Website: apple
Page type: review-order
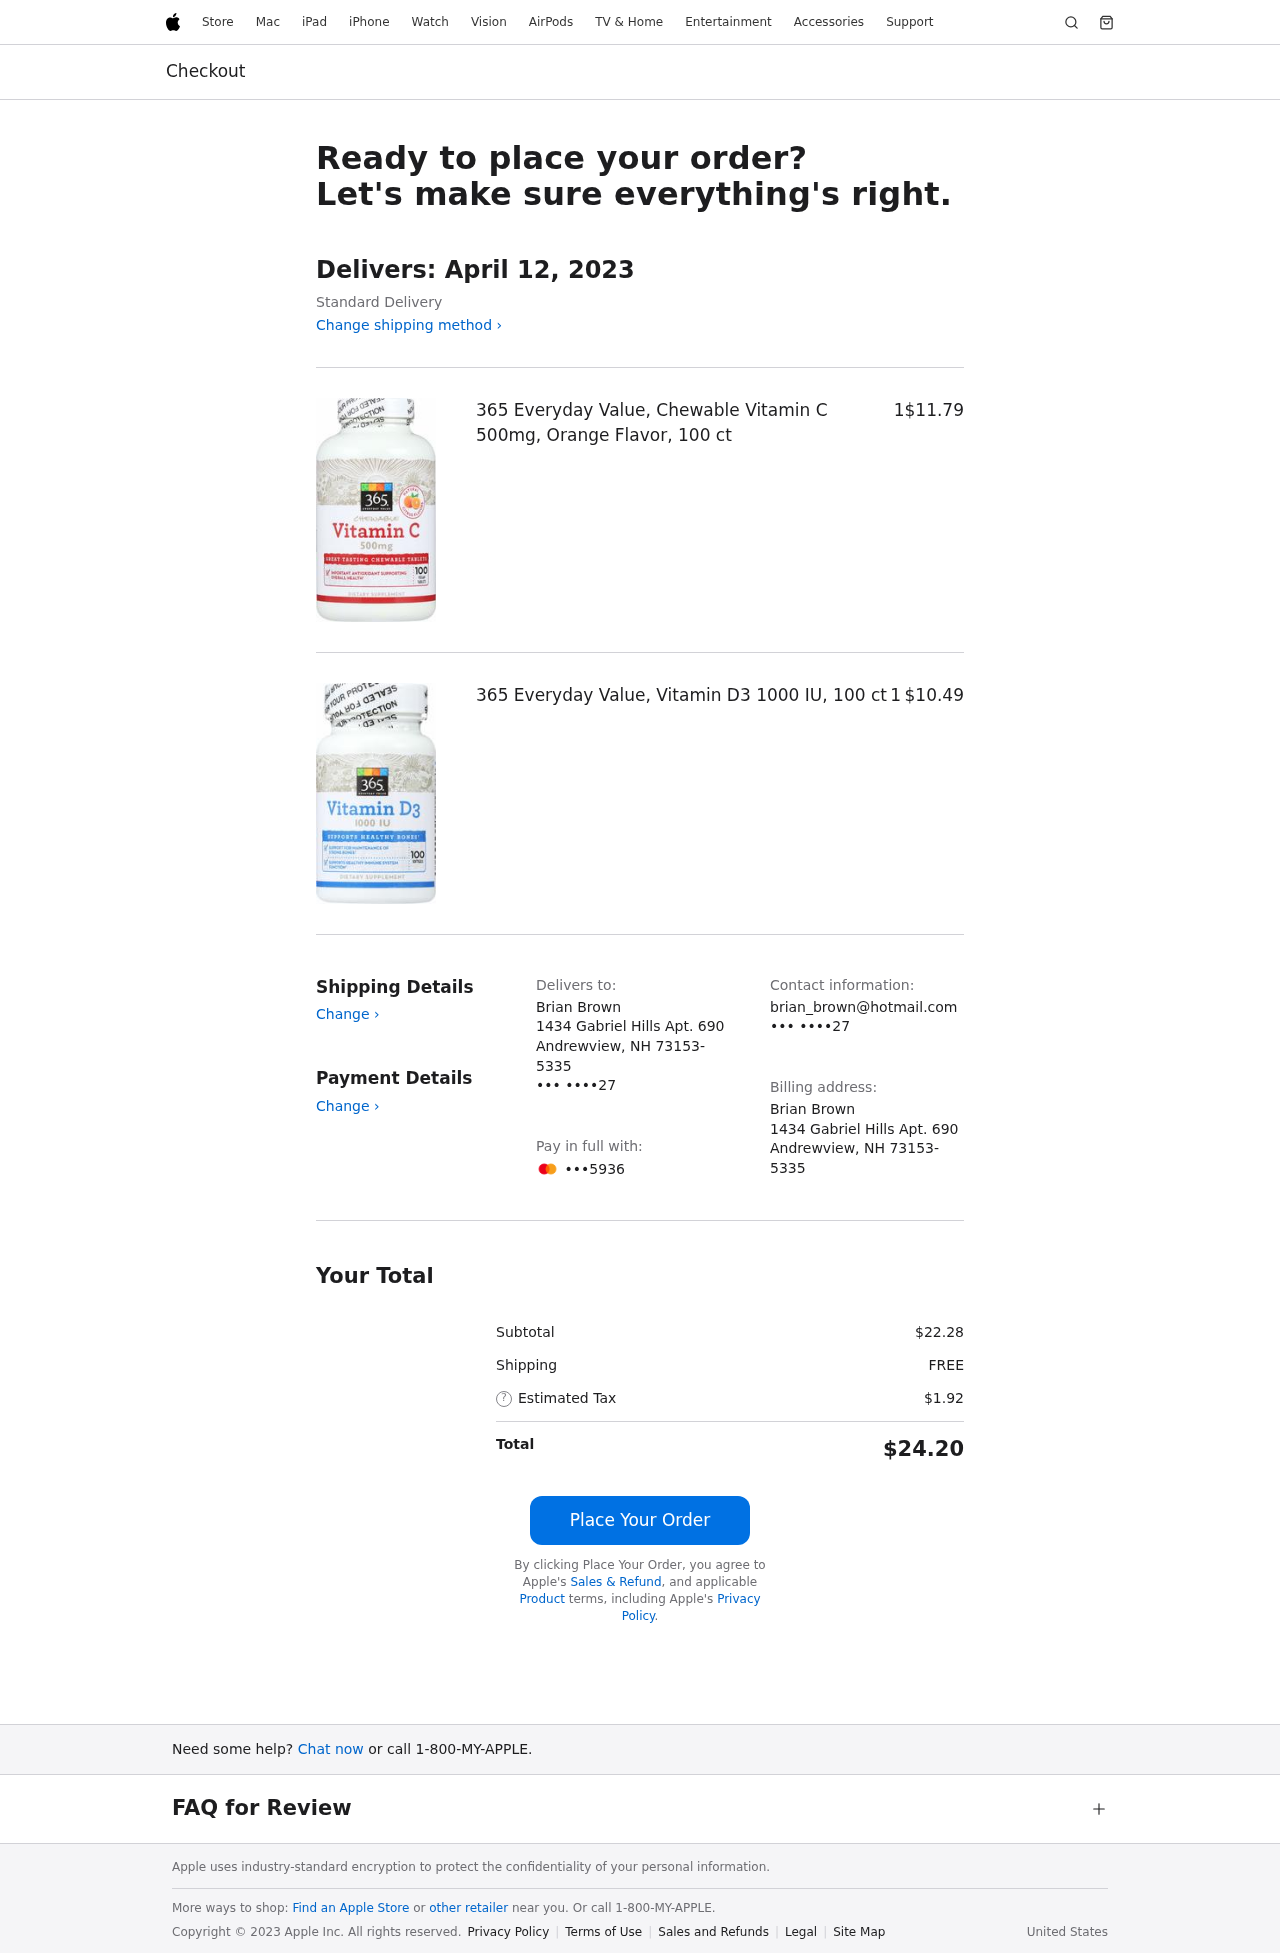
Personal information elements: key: PII_CARD_LAST4
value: •••5936
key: PII_CITY
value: Andrewview
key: PII_EMAIL
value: brian_brown@hotmail.com
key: PII_FULLNAME
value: Brian Brown
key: PII_PHONE
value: ••• ••••27
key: PII_POSTCODE_FULL
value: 73153-5335
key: PII_STATE_ABBR
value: NH
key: PII_STREET
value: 1434 Gabriel Hills Apt. 690
Product elements: key: PRODUCT1_NAME
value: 365 Everyday Value, Chewable Vitamin C 500mg, Orange Flavor, 100 ct
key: PRODUCT1_PRICE
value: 11.79
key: PRODUCT1_QUANTITY
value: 1
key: PRODUCT2_NAME
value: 365 Everyday Value, Vitamin D3 1000 IU, 100 ct
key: PRODUCT2_PRICE
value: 10.49
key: PRODUCT2_QUANTITY
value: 1
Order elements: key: ORDER_DELIVERY_DATE
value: April 12, 2023
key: ORDER_SUBTOTAL
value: $22.28
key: ORDER_SHIPPING_COST
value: FREE
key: ORDER_TAX
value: $1.92
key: ORDER_TOTAL
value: $24.20